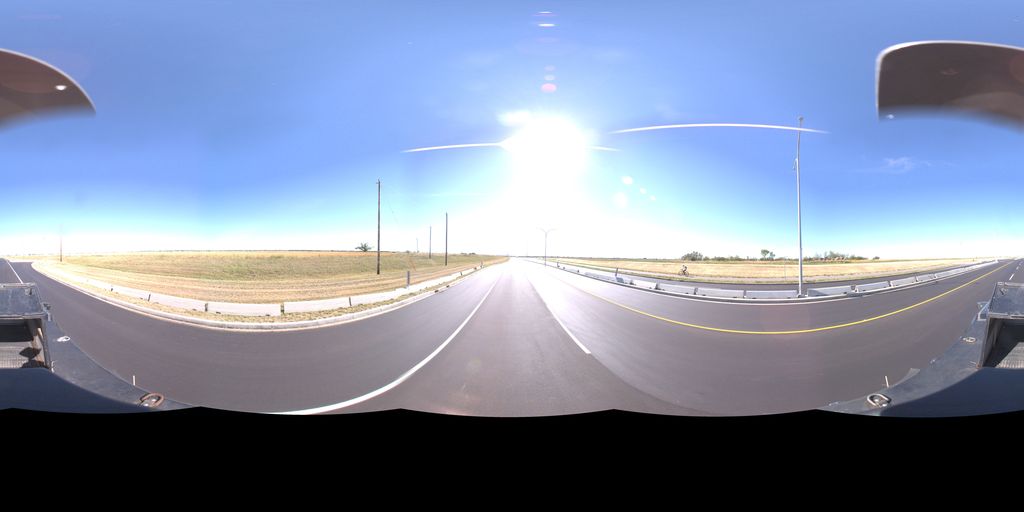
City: saskatoon